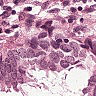
Metastatic tissue present: yes